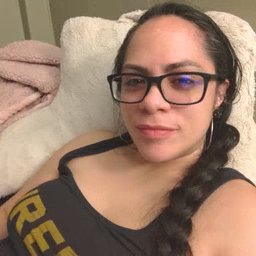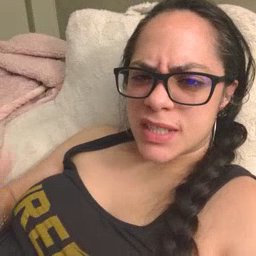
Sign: sad